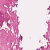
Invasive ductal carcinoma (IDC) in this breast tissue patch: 0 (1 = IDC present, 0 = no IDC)